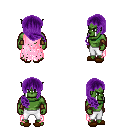
a pixel art fantasy rpg character, male body template, orc, green skin, pink tattered cape, white pants, purple right-swept hairstyle, cloth bracers, brown slippers, four views (front, back, left, right), 2x2 character sprite sheet, small pixel art, hard edges, no anti-aliasing